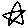
Label: star